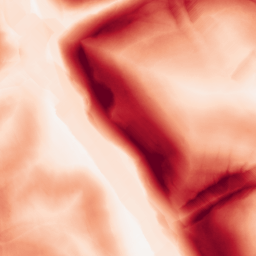
Category: morphological
Decomposition family: morphological_gradient
Decomposition parameters: size: 15
shape: diamond
Upsampling method: regularized
Upsampling parameters: scale: 2
lambda_reg: 0.01
Upsampling scale: 2